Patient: sex F, age 44
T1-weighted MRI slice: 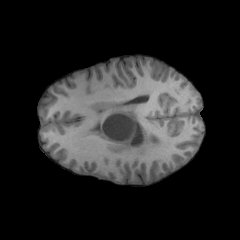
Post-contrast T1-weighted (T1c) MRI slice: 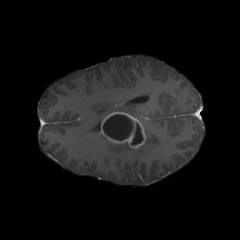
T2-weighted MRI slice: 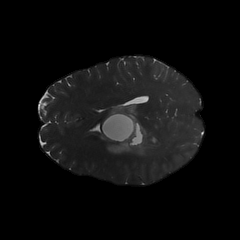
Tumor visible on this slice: yes
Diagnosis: Glioblastoma, IDH-wildtype
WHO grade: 4